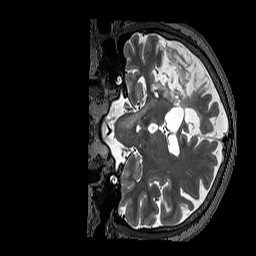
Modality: T2w
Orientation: coronal
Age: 56
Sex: male
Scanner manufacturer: siemens
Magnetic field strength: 3 T
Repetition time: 3.2 s
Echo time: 0.567 s